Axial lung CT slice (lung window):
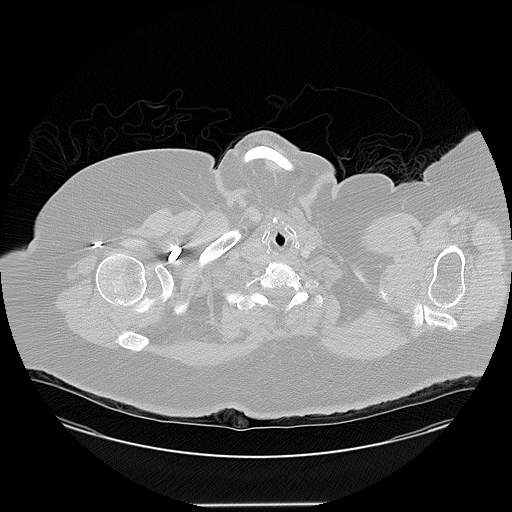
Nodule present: no